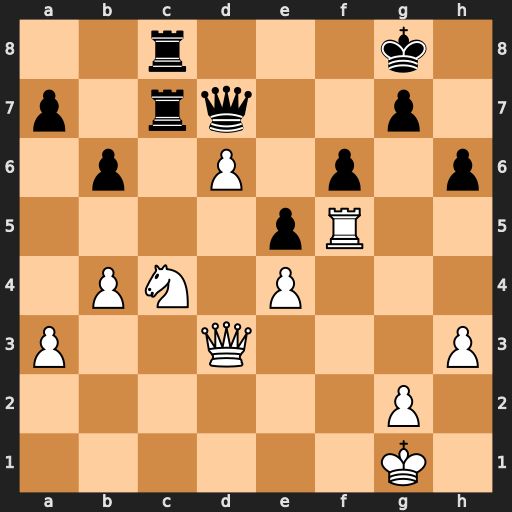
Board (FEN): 2r3k1/p1rq2p1/1p1P1p1p/4pR2/1PN1P3/P2Q3P/6P1/6K1
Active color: w
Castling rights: -
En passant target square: -
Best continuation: Qd5+ Qf7 dxc7 Qxd5 exd5